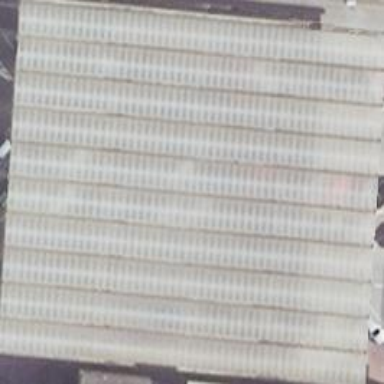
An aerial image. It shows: Glass rooftop.